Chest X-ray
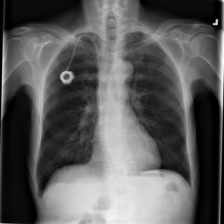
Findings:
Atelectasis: negative
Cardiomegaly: negative
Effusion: negative
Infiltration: negative
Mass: negative
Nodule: negative
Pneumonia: negative
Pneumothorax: negative
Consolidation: negative
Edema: negative
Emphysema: negative
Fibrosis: negative
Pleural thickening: negative
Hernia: negative